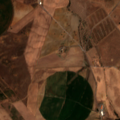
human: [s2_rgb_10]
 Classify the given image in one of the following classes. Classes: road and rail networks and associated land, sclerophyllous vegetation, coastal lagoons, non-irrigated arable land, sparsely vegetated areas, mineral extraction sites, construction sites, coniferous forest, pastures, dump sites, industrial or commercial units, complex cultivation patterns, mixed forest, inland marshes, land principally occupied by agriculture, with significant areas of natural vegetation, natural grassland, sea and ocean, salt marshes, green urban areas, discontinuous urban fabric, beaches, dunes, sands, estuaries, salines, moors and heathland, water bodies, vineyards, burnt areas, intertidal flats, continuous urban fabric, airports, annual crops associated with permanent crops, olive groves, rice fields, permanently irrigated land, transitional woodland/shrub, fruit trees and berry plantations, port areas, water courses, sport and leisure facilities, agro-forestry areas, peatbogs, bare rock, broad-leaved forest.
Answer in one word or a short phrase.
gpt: non-irrigated arable land, permanently irrigated land, olive groves, complex cultivation patterns, transitional woodland/shrub